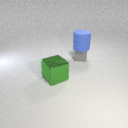
small gray rubber cube below large blue rubber cylinder